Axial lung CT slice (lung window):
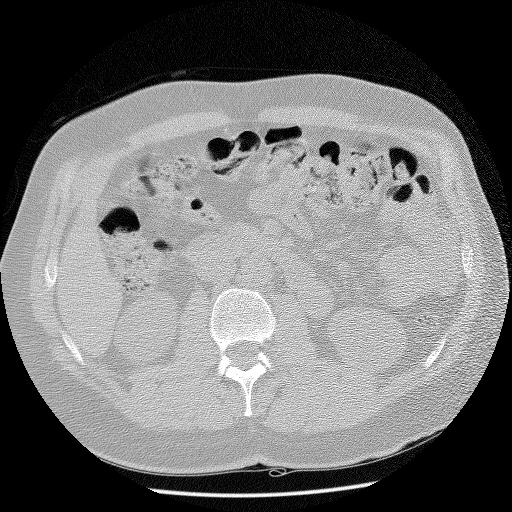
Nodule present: no